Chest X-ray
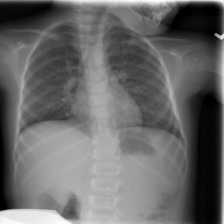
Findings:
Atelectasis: negative
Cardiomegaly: negative
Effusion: negative
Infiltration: positive
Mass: negative
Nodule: negative
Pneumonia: negative
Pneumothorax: negative
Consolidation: negative
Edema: negative
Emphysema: negative
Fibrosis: negative
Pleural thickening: negative
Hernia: negative